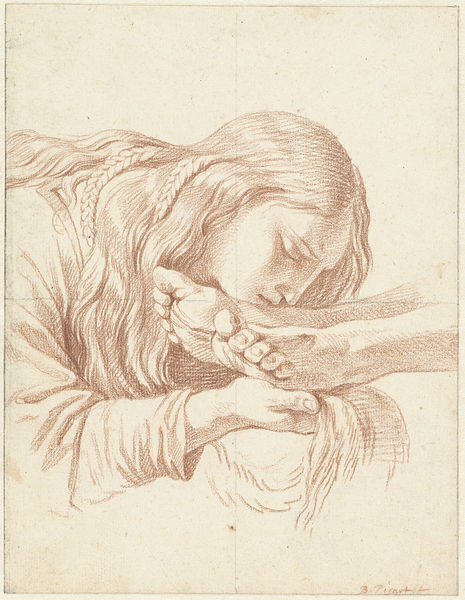
Titel: Maria Magdalena kust de voeten van Christus
Künstler: Bernard Picart
Standort: Amsterdam
Institution: Rijksmuseum
Schlagwörter: hands, kiss, oil, people, red, religious, white, women, arm, dress, female, hair, nose, robe, woman, bed, pink, print, washing, brown, hand, life, man, girl, head, water, young, death, eyes, feet, male, drawing, paper, brow, chin, coat, mouth, illustration, sketch, pen, mary magdalene, person, human, ink, jesus, foot, pencil, eye, cloth, finger, fingers, tiepolo, christ, towel, lips, long, wash, paint, cheek, eyebrows, dry, mary, christianity, tan, hatching, forehead, biblical, kissing, prostitute, nail, easter, iconography, drying, holding, braid, neckline, pigtail, toe, toes, braids, lazarus, nails, closed, thumb, shin, honor, ahnds, gentle, ankles, fee, eet, feet washing, worthship, dydx, guercino, lomh